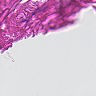
Metastatic tissue present: no